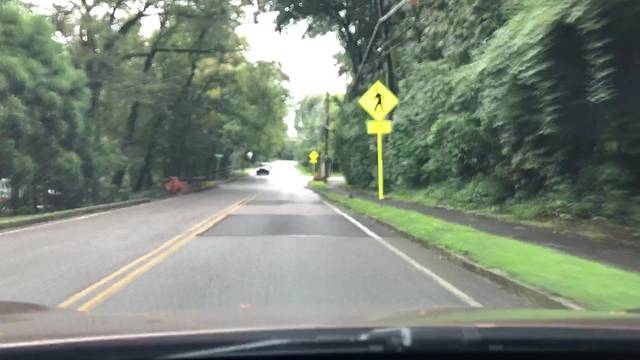
Region: United States
Coordinates: 41.005, -73.783